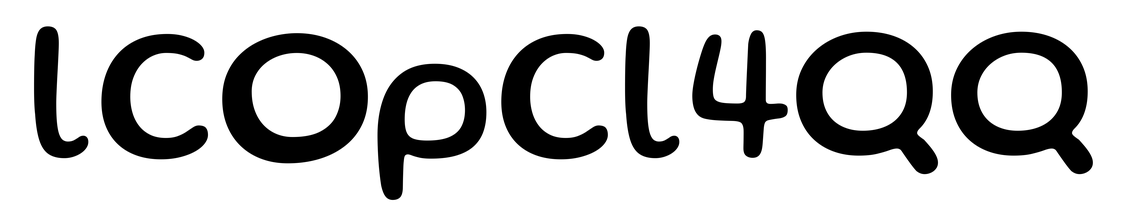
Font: Gluten_Regular